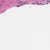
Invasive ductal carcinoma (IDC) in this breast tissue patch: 0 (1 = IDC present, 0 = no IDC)